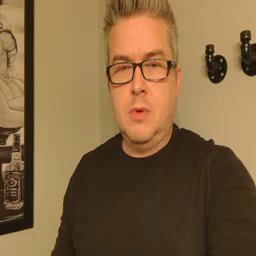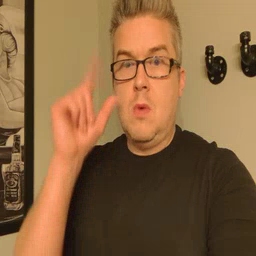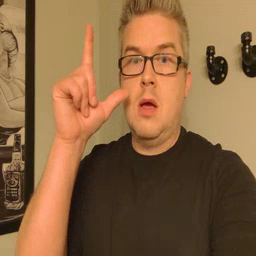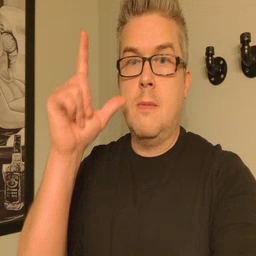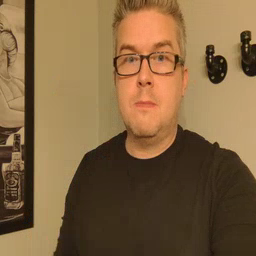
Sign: awake